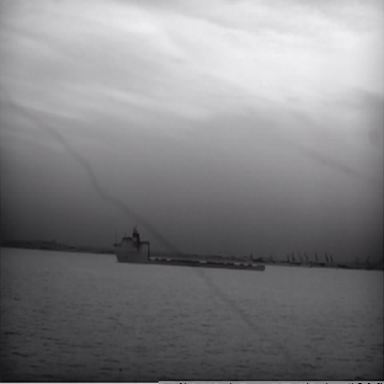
There is a liner in the infrared image.